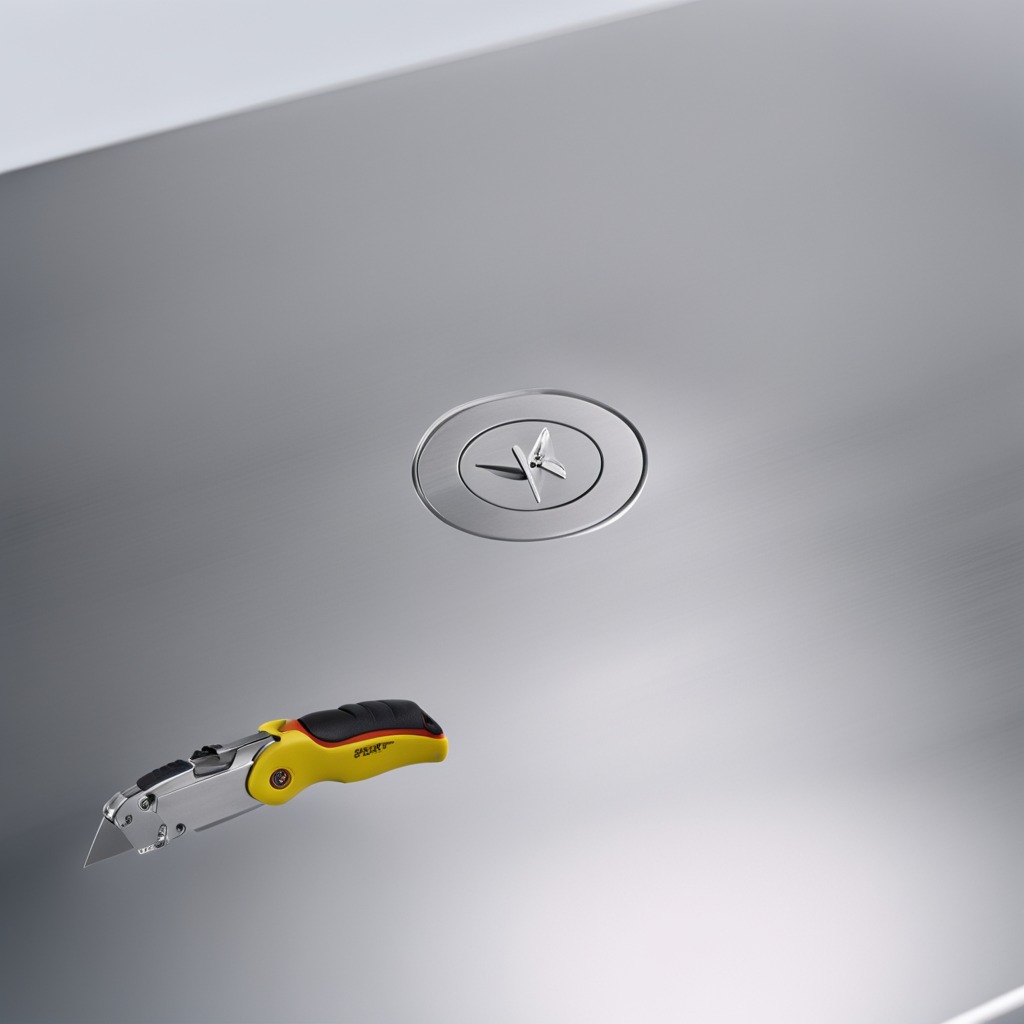
A utility knife is lying on a stainless steel table in a high-end prototyping lab.